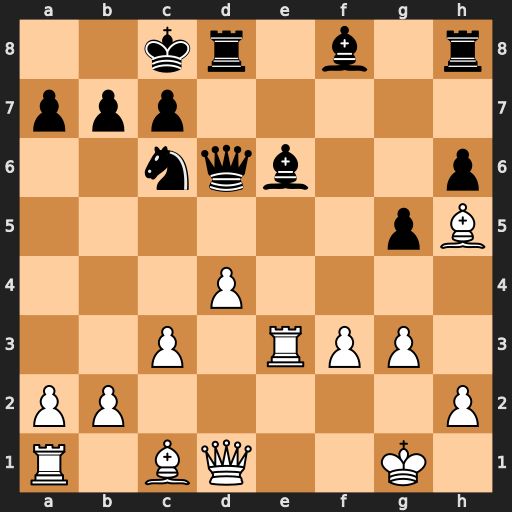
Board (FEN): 2kr1b1r/ppp5/2nqb2p/6pB/3P4/2P1RPP1/PP5P/R1BQ2K1
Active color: w
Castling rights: -
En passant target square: -
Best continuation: Rxe6 Qxe6 Bg4 Qxg4 fxg4